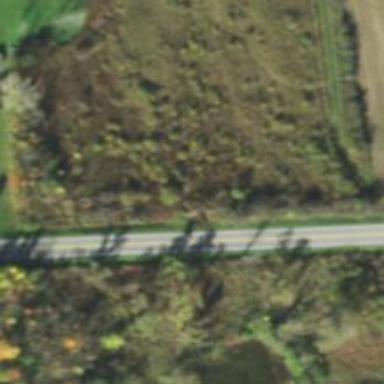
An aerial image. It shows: Culvert tunnel.